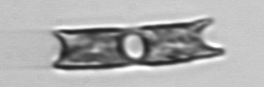
Label: Eucampia